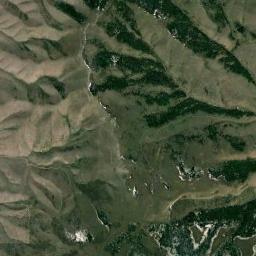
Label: mountain